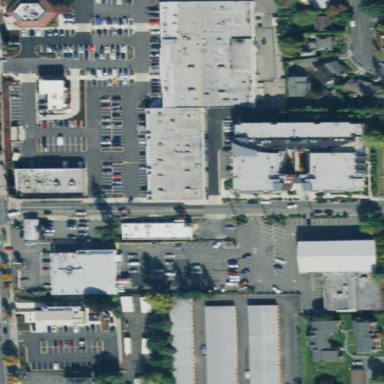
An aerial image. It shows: Mall building.